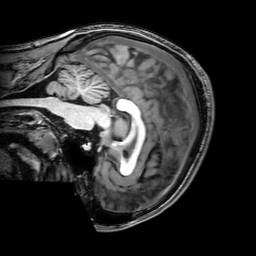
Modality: T1w
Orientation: sagittal
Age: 21
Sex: male
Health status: healthy
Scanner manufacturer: philips
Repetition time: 0.008313 s
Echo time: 0.00382 s